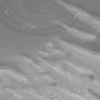
Label: not_dusty